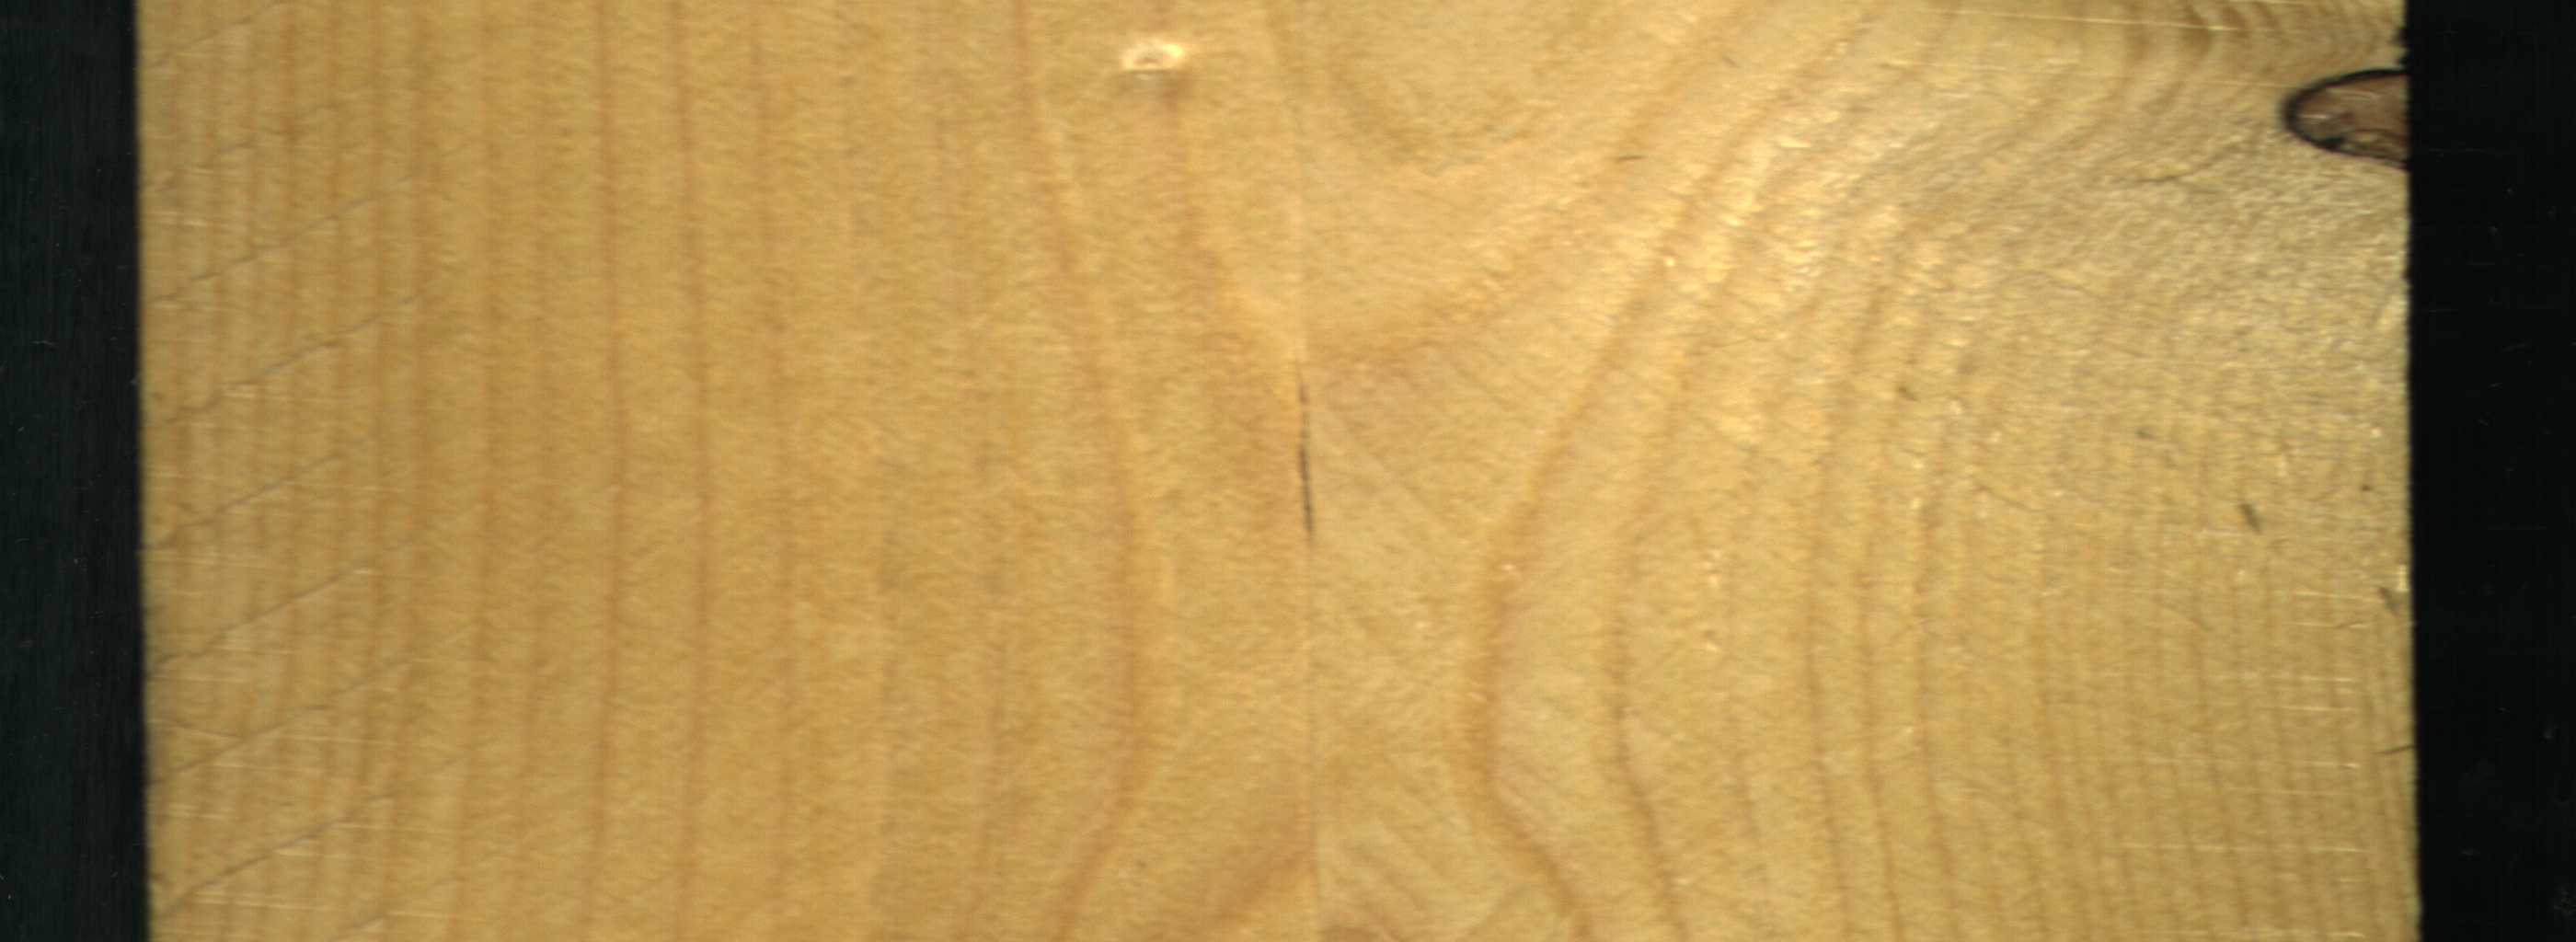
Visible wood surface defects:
Dead_Knot